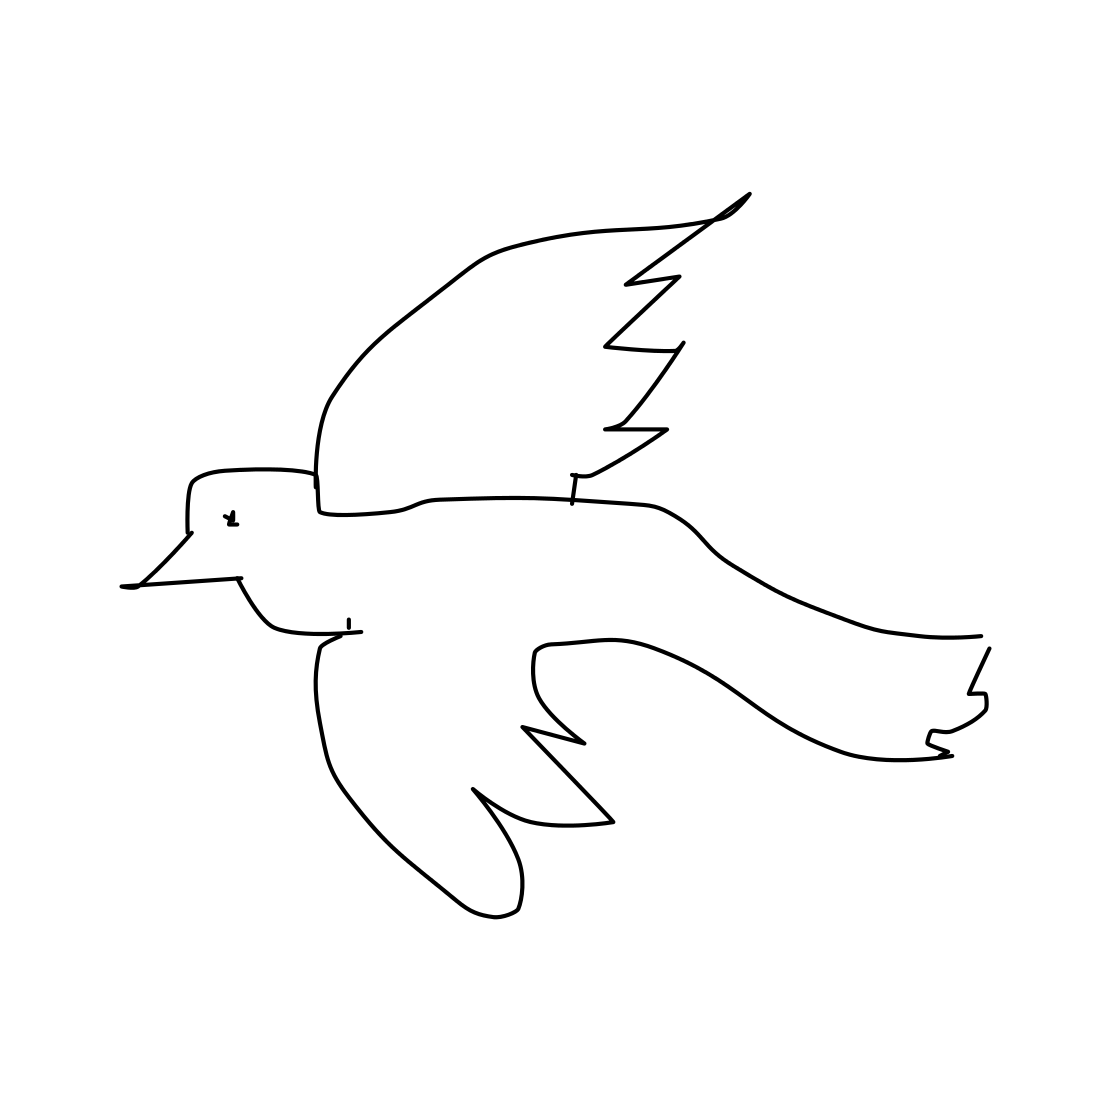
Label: flying bird